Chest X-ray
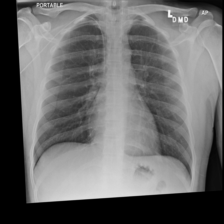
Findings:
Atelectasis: negative
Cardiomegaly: negative
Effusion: negative
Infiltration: negative
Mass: negative
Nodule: negative
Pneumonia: negative
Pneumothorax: negative
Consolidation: negative
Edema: negative
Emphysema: negative
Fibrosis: negative
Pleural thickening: negative
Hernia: negative